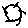
Label: sun